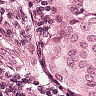
Metastatic tissue present: yes